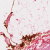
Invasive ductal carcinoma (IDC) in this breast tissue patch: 0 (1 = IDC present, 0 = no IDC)